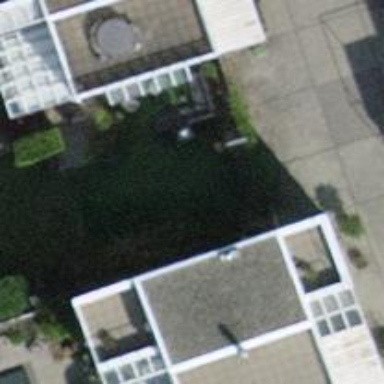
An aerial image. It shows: Balcony as part of building.